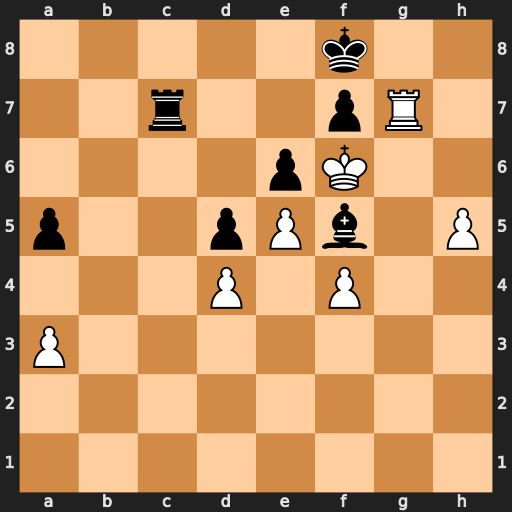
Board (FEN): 5k2/2r2pR1/4pK2/p2pPb1P/3P1P2/P7/8/8
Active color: w
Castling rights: -
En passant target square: -
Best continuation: h6 a4 h7 Bxh7 Rxh7